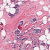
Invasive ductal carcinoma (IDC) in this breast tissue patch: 0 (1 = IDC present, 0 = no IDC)